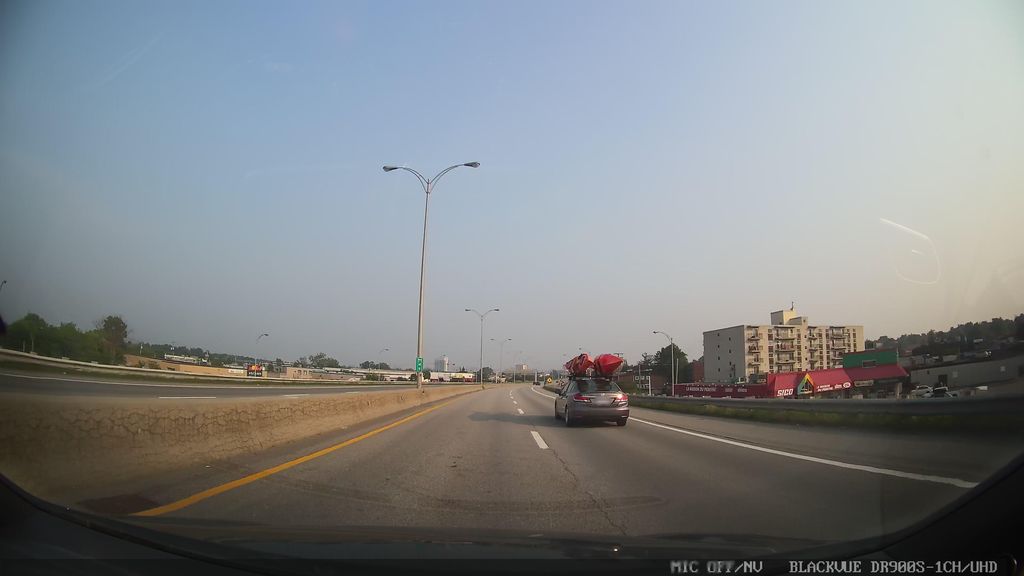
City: ottawa-gatineau